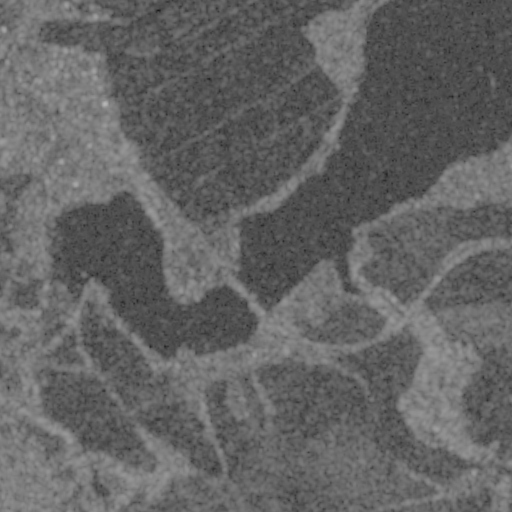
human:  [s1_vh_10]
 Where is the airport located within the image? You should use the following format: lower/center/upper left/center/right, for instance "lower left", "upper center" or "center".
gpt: The airport is located in the upper of the image.
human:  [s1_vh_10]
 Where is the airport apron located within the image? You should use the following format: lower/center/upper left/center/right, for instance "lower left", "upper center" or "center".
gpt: The airport apron is located in the upper left of the image.
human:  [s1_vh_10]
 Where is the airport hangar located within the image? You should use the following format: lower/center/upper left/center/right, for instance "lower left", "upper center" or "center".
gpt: The airport hangar is located in the upper left of the image.
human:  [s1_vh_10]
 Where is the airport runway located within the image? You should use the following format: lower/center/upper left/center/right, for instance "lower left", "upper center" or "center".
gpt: The airport runway is located in the upper left of the image.
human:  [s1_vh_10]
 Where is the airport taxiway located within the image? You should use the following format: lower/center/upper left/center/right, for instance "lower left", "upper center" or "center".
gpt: The airport taxiway is located in the upper left of the image.
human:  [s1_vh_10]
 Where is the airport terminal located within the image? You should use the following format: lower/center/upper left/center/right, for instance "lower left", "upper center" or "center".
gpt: The airport terminal is located in the upper left of the image.
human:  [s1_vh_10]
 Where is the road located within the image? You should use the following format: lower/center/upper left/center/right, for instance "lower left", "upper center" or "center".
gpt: There is no road in the image.

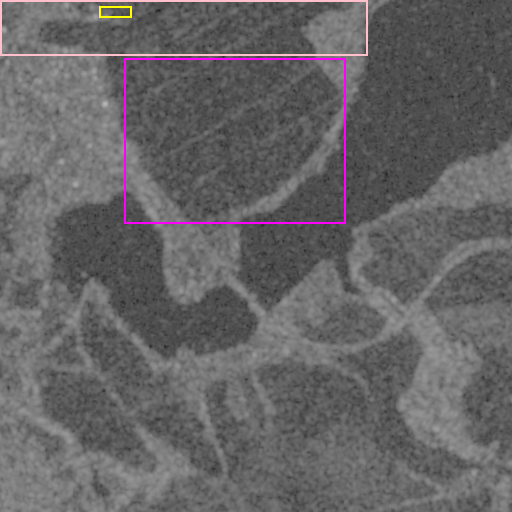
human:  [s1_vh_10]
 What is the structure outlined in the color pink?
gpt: The structure outlined in pink is an airport.
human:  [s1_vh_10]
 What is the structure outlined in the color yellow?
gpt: The structure outlined in yellow is an airport apron.
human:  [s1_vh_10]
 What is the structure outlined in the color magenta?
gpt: The structure outlined in magenta is a crop field.
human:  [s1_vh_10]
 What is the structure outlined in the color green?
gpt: There is no green outline.